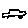
Label: car